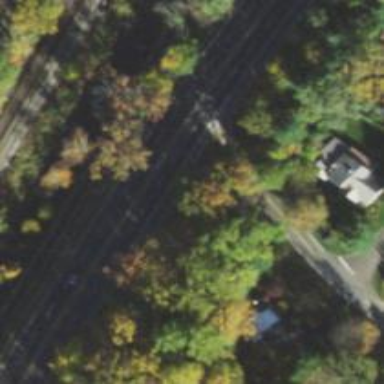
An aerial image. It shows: Trunk link highway.